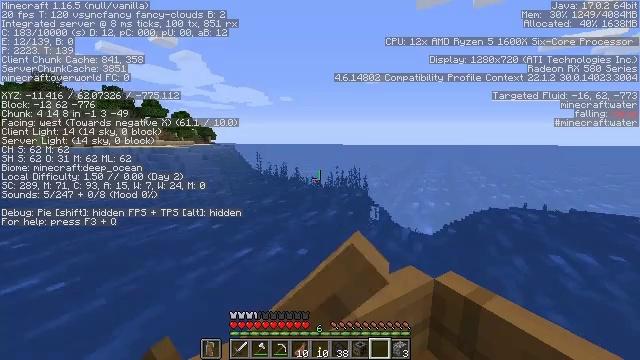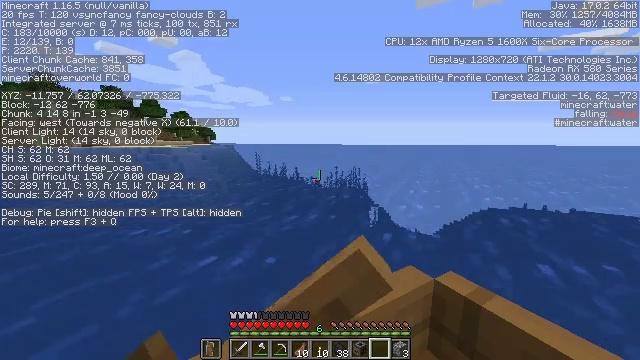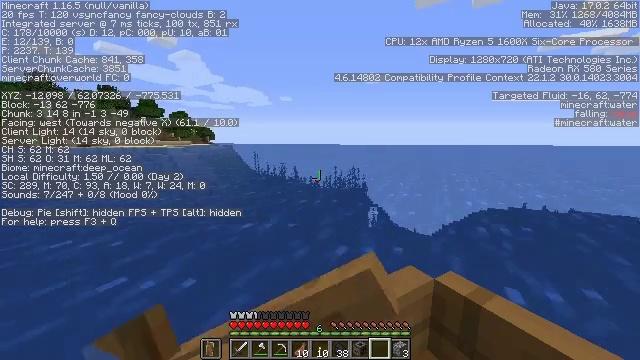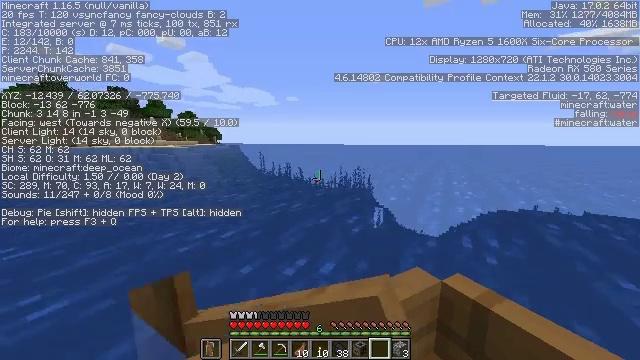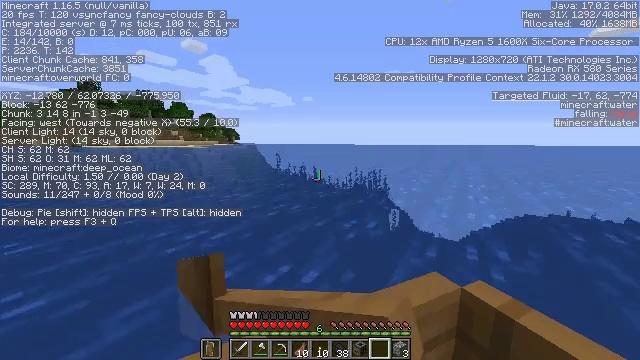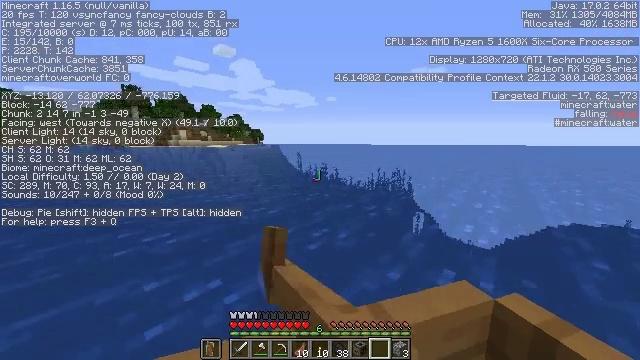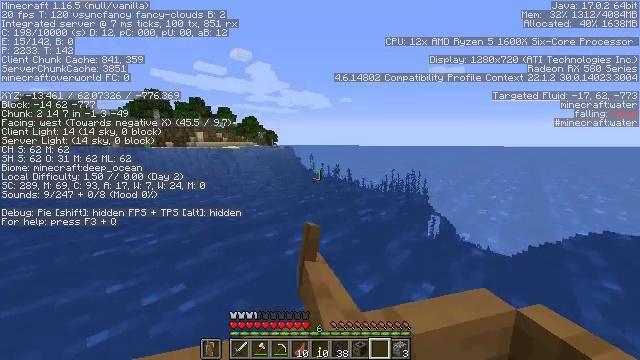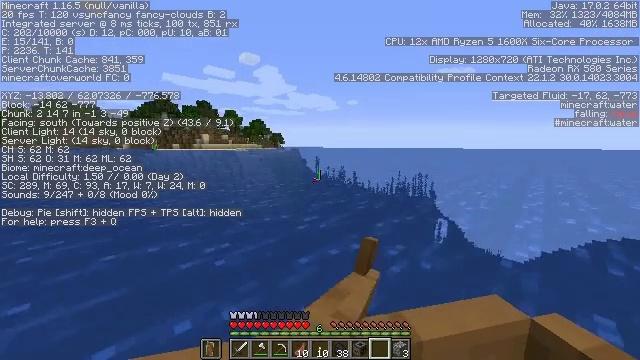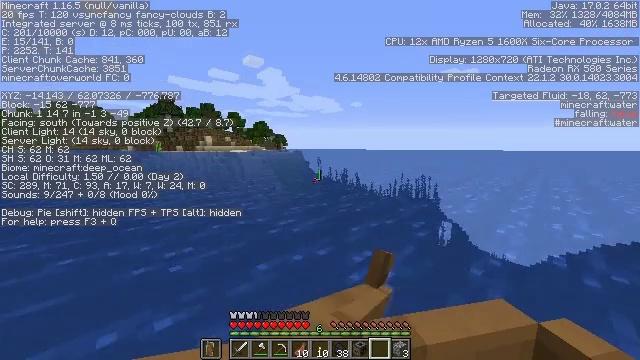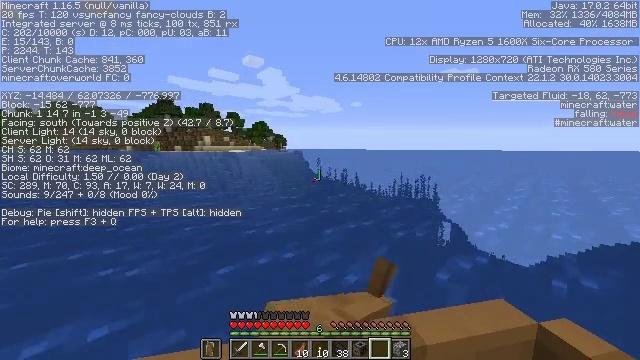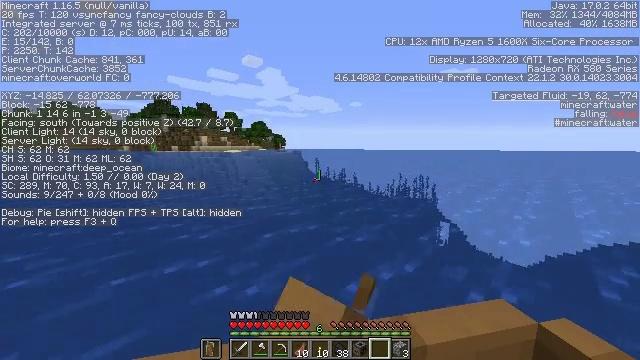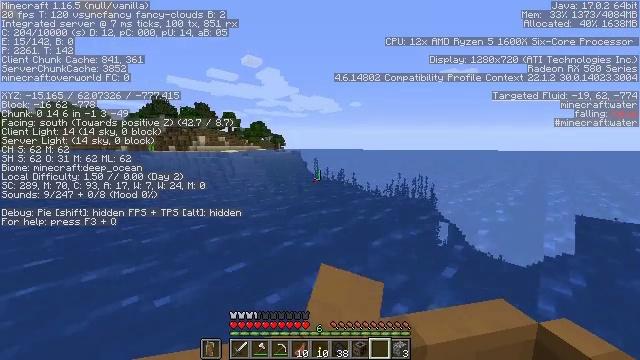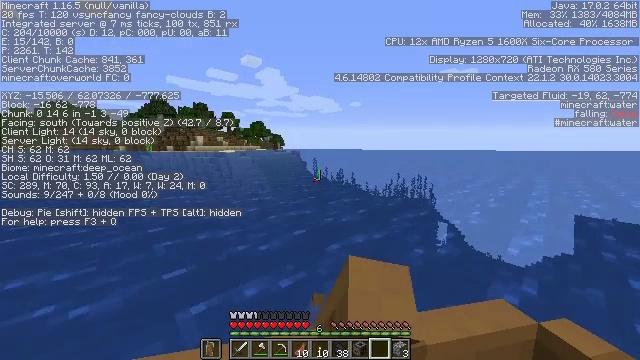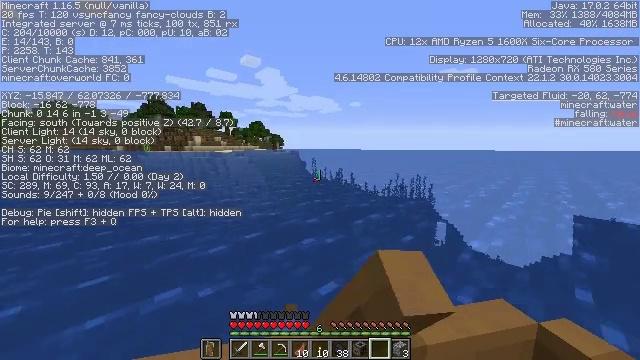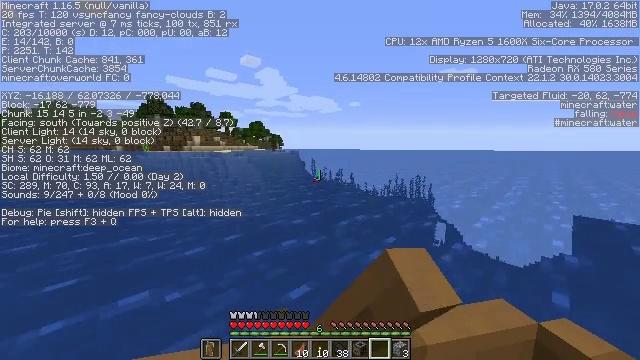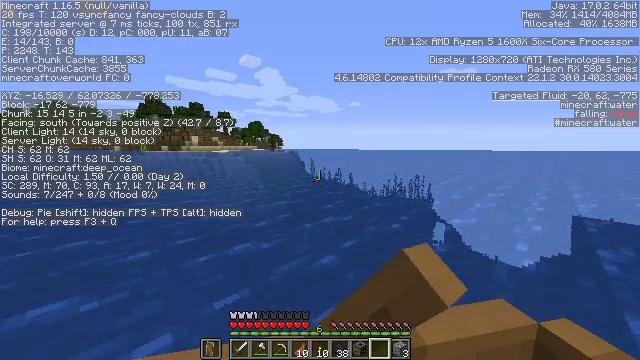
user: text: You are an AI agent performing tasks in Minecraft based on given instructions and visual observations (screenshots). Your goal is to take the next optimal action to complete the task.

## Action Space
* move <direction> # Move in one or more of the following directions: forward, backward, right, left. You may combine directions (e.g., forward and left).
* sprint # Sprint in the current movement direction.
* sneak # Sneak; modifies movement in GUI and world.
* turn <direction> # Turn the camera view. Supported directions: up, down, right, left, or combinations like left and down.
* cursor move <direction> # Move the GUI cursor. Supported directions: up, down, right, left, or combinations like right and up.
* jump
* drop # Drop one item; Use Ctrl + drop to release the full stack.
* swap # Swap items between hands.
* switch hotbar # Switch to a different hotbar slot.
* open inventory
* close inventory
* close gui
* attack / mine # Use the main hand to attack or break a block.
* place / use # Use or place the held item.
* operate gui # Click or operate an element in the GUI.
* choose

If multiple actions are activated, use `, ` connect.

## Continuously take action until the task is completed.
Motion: motion action
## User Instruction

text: Gather sugar cane for crafting.
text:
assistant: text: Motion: move forward
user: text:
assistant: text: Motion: move forward
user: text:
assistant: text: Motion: move forward, turn left
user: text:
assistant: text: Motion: move forward, turn left
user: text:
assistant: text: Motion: move forward, turn left
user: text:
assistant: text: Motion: move forward, turn left
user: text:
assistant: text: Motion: move forward, turn left
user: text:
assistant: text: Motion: move forward
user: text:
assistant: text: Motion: move forward
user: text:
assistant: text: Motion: move forward
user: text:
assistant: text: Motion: move forward
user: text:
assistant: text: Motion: move forward
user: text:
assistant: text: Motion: move forward
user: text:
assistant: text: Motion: move forward
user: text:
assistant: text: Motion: move forward
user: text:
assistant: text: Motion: move forward
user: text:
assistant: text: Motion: move forward
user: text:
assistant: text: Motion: move forward
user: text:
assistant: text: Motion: move forward
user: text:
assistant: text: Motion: move forward
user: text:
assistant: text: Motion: move forward
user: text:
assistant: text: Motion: move forward
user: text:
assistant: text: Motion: move forward
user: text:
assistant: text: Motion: move forward
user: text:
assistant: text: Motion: move forward
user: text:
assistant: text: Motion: move forward
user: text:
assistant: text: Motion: move forward
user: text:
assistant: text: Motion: move forward
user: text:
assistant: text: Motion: move forward
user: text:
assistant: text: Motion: move forward